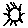
Label: sun